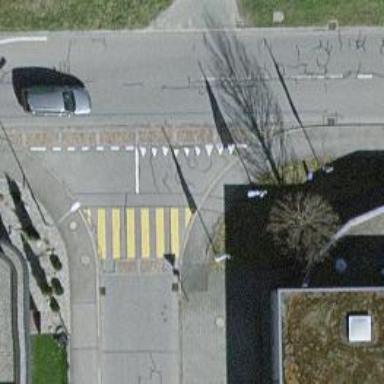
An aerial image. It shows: Zebra crossing on the road.